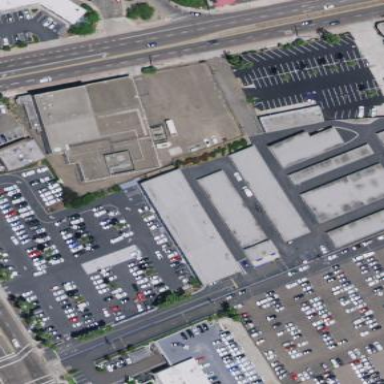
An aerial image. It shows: Industrial building.